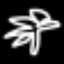
Label: palm tree